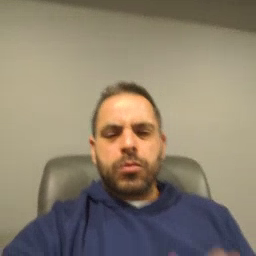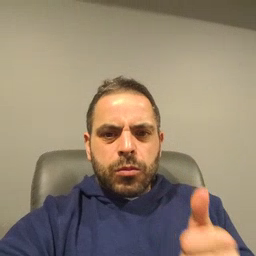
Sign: tomorrow